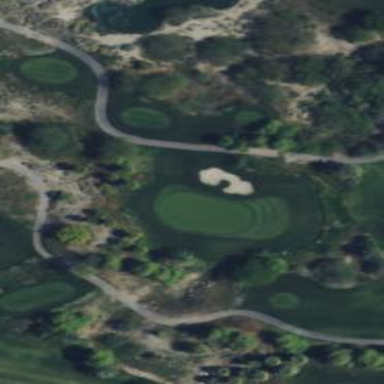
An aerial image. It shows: Area of rough grass used for golf.